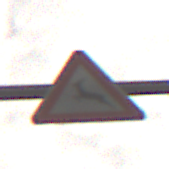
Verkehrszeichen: WildwechselRechts
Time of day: MorningAfternoon
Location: Outdoor (Suburban)
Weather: Overcast
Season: NotSpecified
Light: Natural